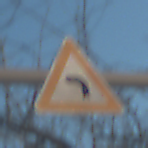
Verkehrszeichen: KurveLinks
Umgebung: Outdoor, Nature
Tageszeit: MorningAfternoon
Wetter: Clear
Licht: Natural
Jahreszeit: NotSpecified
Kontrast: HighContrast